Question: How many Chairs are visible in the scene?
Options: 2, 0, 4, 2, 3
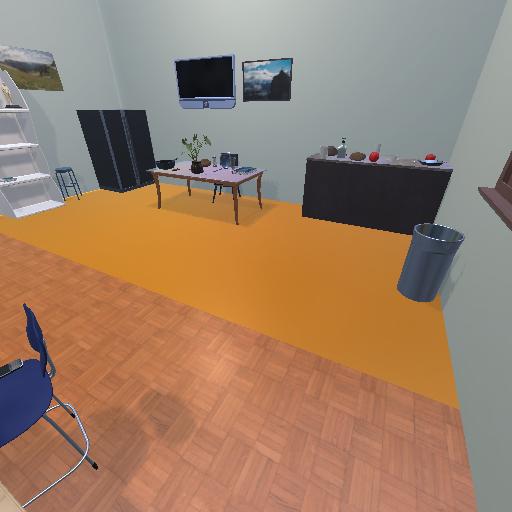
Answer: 2